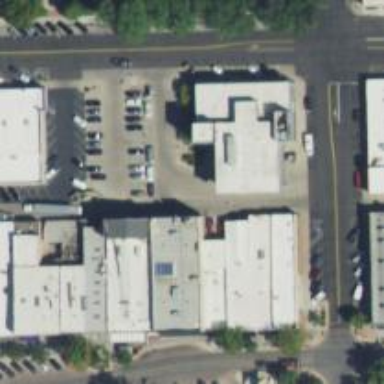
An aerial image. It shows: Parking space.